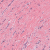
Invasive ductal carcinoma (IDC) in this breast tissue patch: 0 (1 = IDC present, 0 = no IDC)